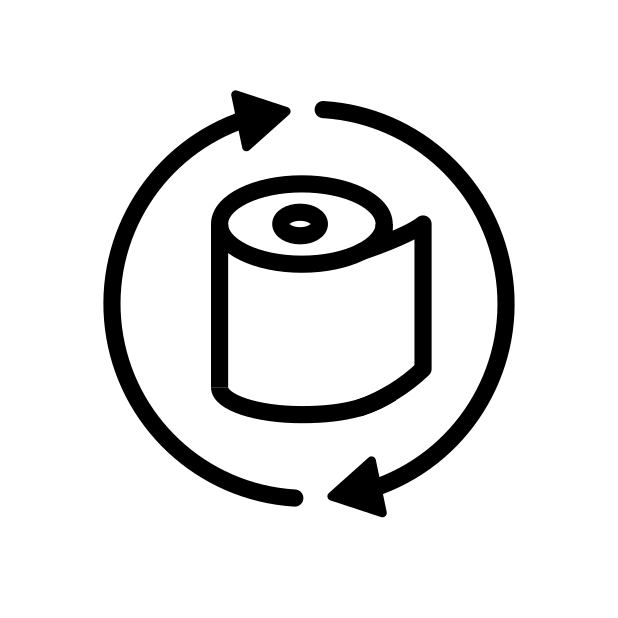
bandage change